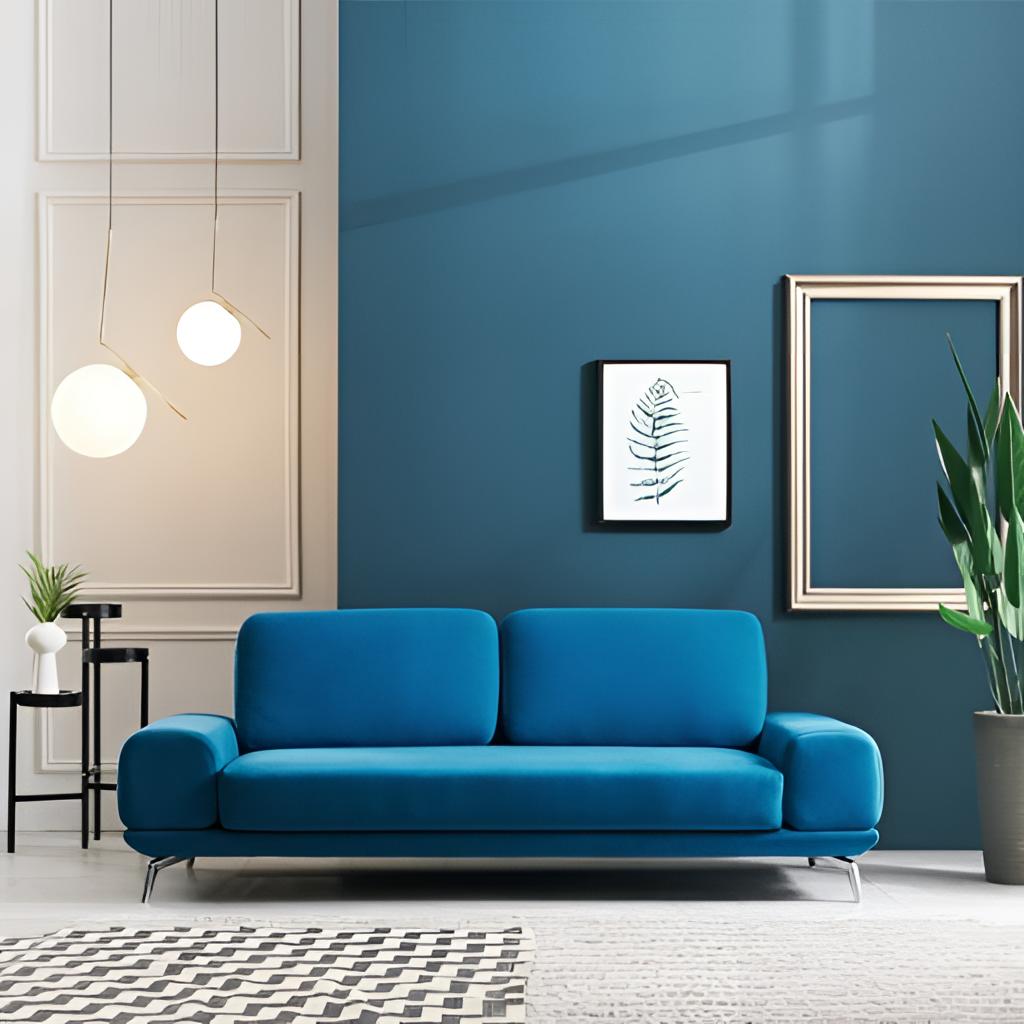
living room, fabric sofa, paint wallpaper, with vertical two tone pattern, contemporary, gray tile flooring, with geometric pattern